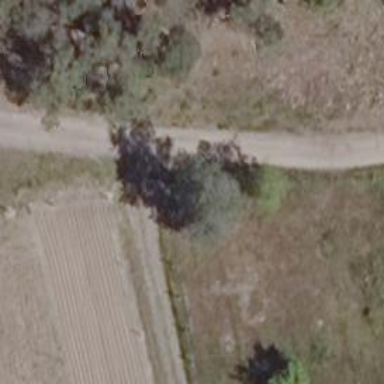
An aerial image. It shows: Single tag "natural: tree."